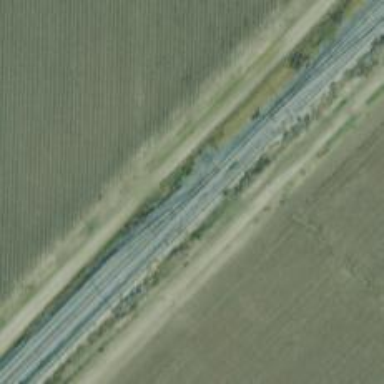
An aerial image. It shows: Rail spur service.